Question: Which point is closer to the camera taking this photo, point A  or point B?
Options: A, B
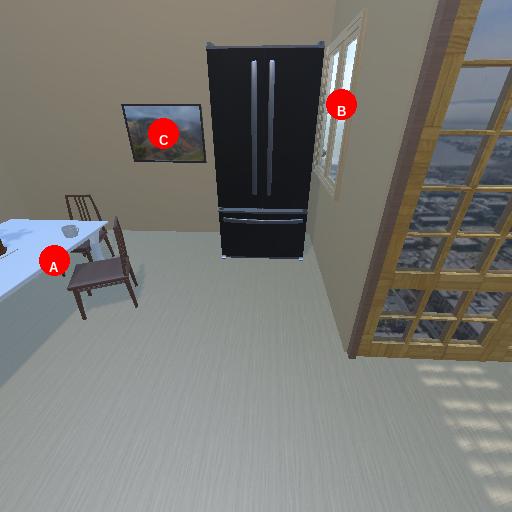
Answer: A